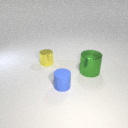
small yellow metal cylinder to the left of small blue rubber cylinder